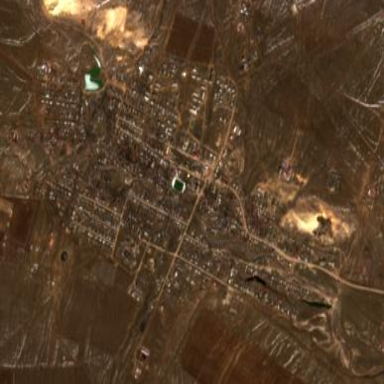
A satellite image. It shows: Town.